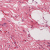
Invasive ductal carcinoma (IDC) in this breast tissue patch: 0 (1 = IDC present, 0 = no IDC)